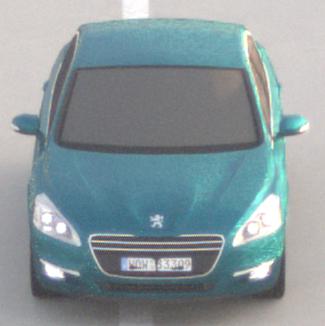
Make: Peugeot
Model: 508 120 VTi
Detailed model: 508 (I) Limousine
Model produced from: 2011/03
Model produced until: 2014/05
Doors: 4
Color: blue
Road condition: dry road
Daytime: sunrise or sunset
Contrast: low contrast